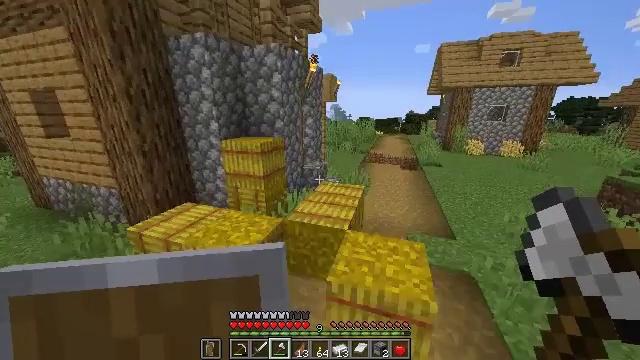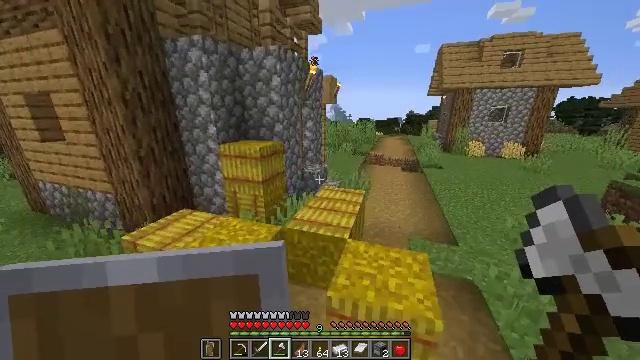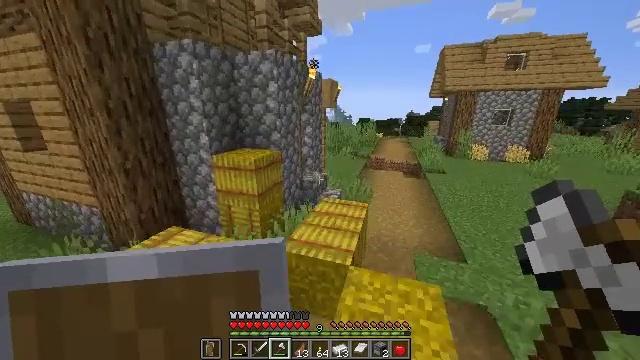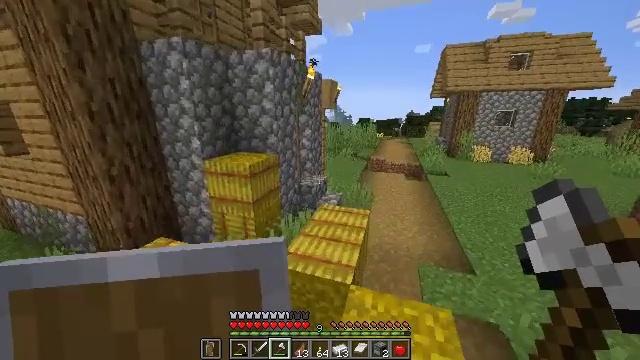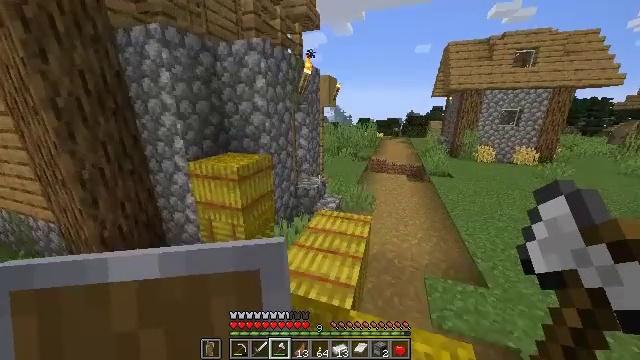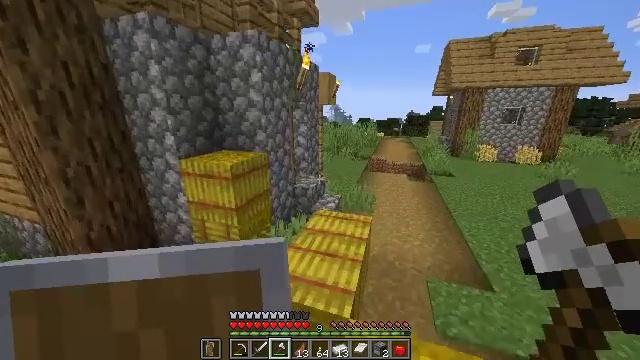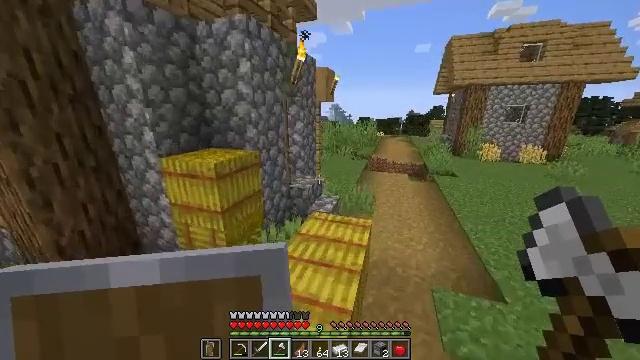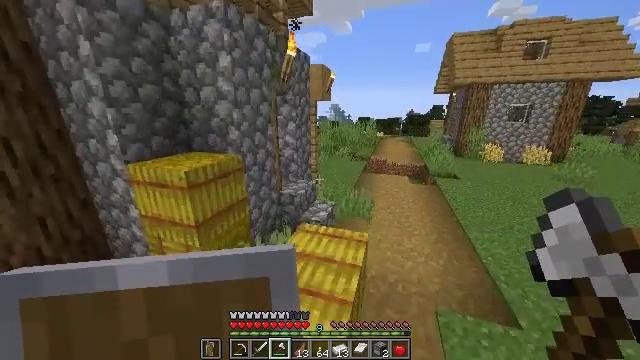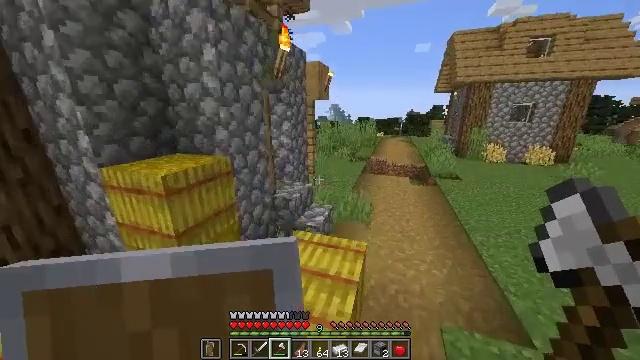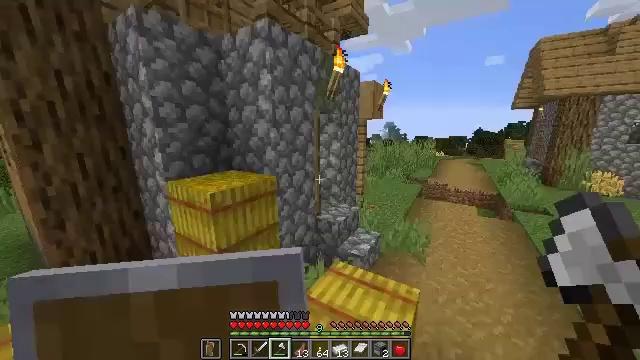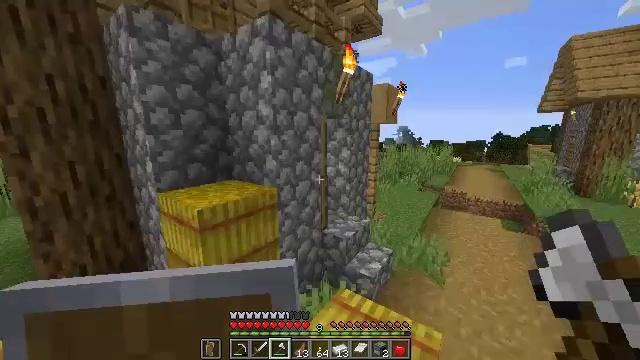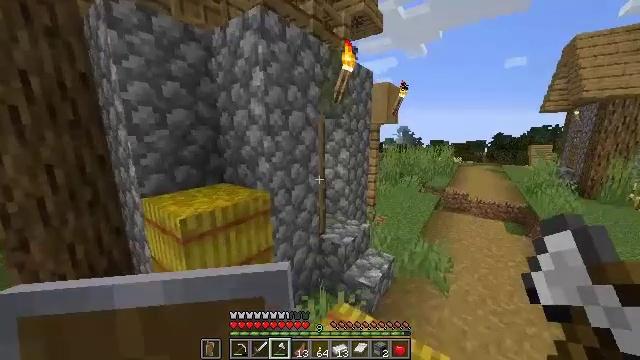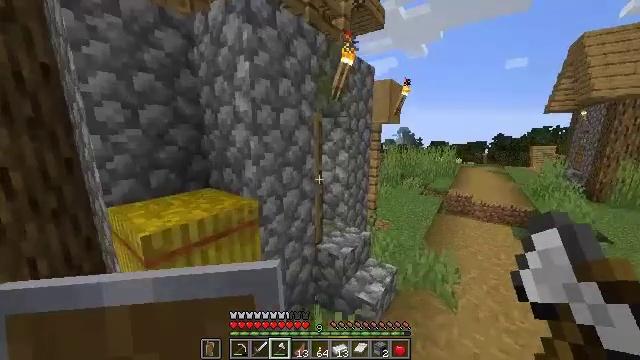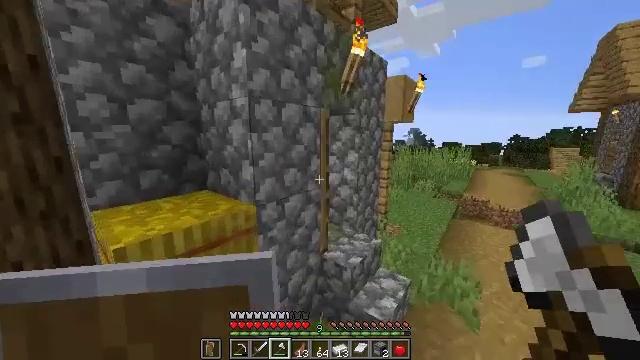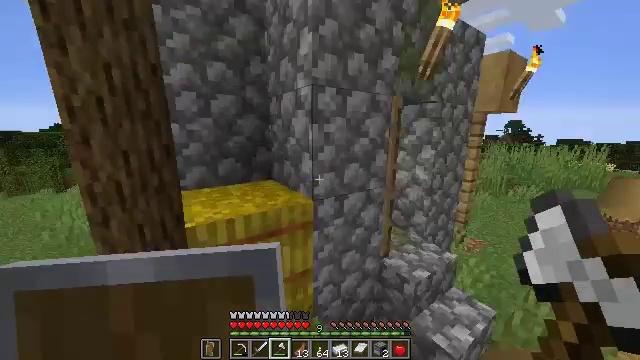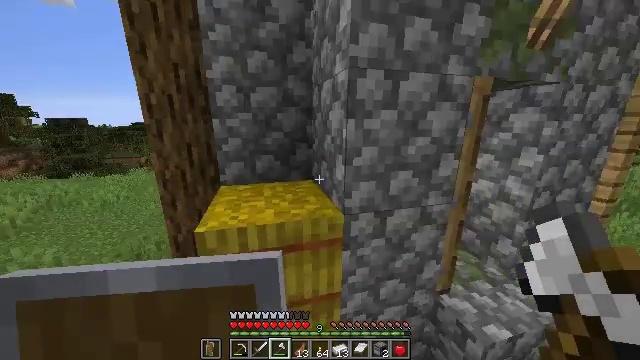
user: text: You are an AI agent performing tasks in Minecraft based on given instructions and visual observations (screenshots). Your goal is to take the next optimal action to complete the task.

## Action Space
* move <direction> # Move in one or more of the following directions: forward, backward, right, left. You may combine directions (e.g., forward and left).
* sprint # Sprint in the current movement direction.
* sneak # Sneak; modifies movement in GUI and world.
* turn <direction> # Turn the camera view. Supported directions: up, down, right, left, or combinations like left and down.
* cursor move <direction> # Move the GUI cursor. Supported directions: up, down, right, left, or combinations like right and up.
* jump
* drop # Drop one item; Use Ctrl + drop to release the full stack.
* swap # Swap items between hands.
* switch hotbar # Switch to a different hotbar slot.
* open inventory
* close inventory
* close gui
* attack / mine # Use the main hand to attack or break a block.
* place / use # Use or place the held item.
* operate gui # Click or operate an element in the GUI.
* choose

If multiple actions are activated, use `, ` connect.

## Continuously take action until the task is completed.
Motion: motion action
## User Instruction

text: Disassemble the ladder.
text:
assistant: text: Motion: move forward, jump
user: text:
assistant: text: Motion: move forward and move right, jump
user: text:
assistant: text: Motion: move forward and move right, jump
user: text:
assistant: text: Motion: move forward and move right, jump
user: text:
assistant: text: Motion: move forward and move right, jump
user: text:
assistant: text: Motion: move forward and move right, jump
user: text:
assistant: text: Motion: move forward and move right, jump
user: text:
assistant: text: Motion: move forward
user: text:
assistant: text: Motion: move forward, turn left and up
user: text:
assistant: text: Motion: move forward, turn left and up
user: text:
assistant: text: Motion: move forward
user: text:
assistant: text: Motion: move forward
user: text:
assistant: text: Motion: move forward, turn left
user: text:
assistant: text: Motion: move forward and move right, turn left and down
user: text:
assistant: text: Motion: move forward and move right, turn left and down
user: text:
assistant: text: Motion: move forward and move right, turn left
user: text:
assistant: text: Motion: move forward and move right
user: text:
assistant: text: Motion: move forward and move right
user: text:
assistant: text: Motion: move forward and move right, turn right and up
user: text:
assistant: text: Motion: move forward and move right, turn right and up
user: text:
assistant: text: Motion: move right
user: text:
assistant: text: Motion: move right
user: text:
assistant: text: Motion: move right
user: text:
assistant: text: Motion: move right
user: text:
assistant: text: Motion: move right, turn left
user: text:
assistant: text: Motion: move right, turn up
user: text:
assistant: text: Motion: no_op
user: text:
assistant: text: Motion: move back
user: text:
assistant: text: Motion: move back
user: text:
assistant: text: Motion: move back, turn right